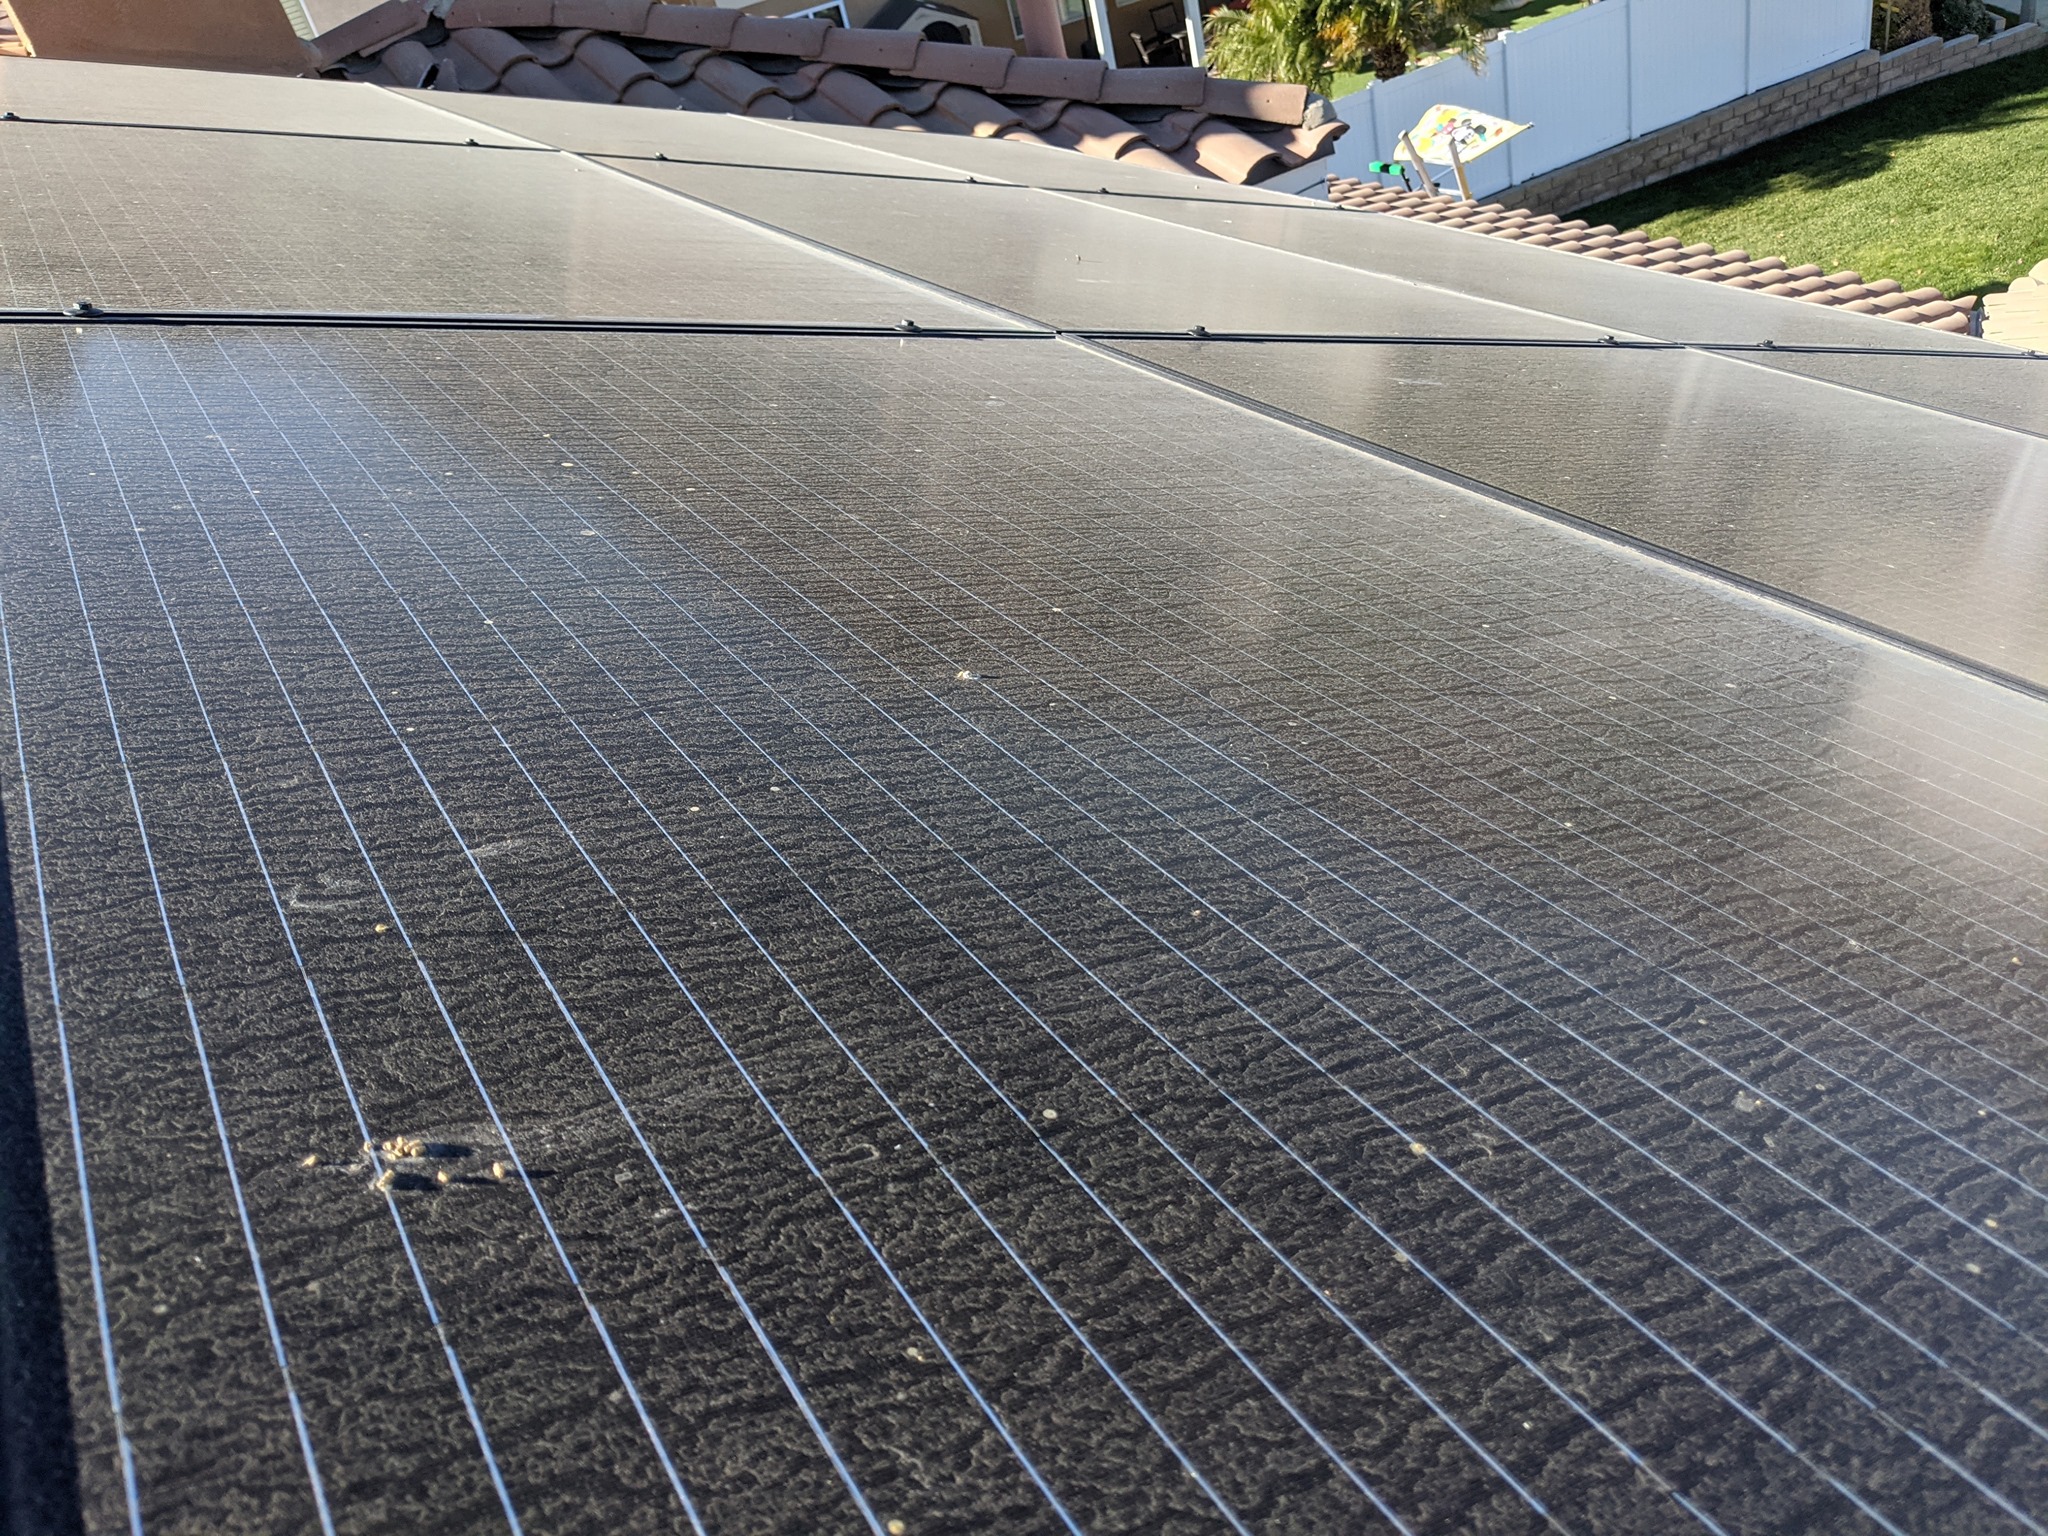
Label: Dusty